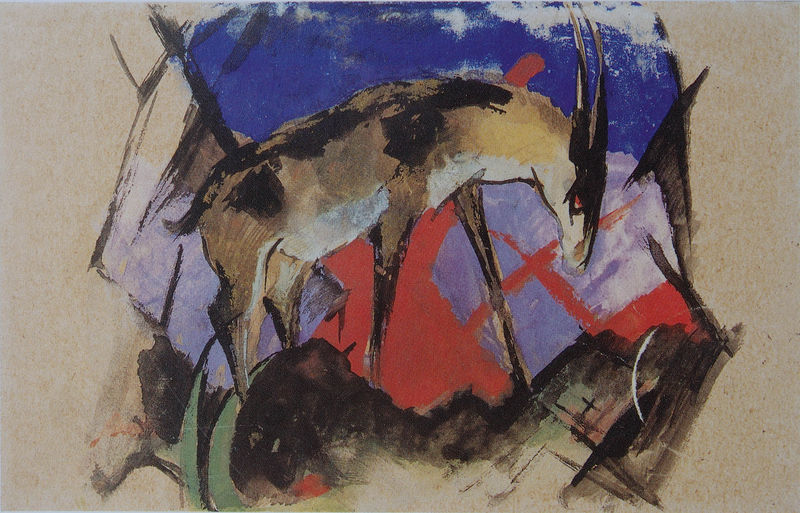
Titel: Steinbock
Künstler: Franz Marc
Standort: Berlin
Institution: Staatliche Museen zu Berlin, Kupferstichkabinett
Schlagwörter: berg, blau, felsen, himmel, kopf, mann, weiß, wolken, aquarell, gelb, grün, kirchner, ocker, bewegung, braun, bunt, fenster, grau, nase, rücken, schwarz, skizze, zeichnung, blick, gras, haus, rot, schnee, tier, beige, expressionismus, augen, gesicht, rahmen, stehen, stein, steine, horn, öl, gräser, hügel, natur, auge, stehend, beine, deutschland, fell, hellblau, hufe, schwanz, bein, farbig, liebe, papier, bogen, studie, moderne, abstrakt, berge, farben, fels, fläche, flächen, gebirge, gipfel, modern, farbe, formen, lila, violett, linien, steil, wild, gesenkt, bauch, striche, abstrahiert, blut, bayern, kreuz, alpen, steht, form, strich, bedrohlich, leinwand, entwurf, franz, senkrecht, flecken, diagonal, karte, reh, schnauze, expressiv, gefährlich, fleckig, männchen, zentrum, hörner, bock, zorn, heroisch, ziegenbock, ziege, blauer reiter, gams, beg, gouache, franz marc, marc, gemse, gestisch, steinbock, gämse, vorderbeine, gazelle, interpretation, pappe, rote augen, waagrecht, dämonisch, hörnenr